Question: I have created a function for a theme customization.
'''
function create_theme_option() {
add_menu_page( 'Manage Options', //Page Title
'Theme Option', //WP Administrator Menu Title
'manage_options', //
'theme-options', //Link to a page to your Administration Area
'deploy_theme_options', //Function Name
get_template_directory_uri() . '/Plugins/Background Changer/images/icons/icon.png',//Menu Icon
99);
add_submenu_page("theme-options", "Theme Settings", "Theme Settings", 1, "theme-settings", "theme_settings");
add_submenu_page("theme-options", "Manage Header", "Manage Header", 1, "manage-header", "manage_header");
add_submenu_page("theme-options", "Social Media", "Social Media Links", 1, "social-media", "social_media");
add_submenu_page("theme-options", "Catalog Manager", "Catalog Manager", 1, "catalog-manager", "catalog_manager");
}
'''
but I noticed that after the label "Theme Option" there is another text appear next to it as "Theme Option". Check the Image below:

How can I fix this? Please help!
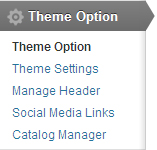
Answer: @Basharat was pretty close. Here is a cleaner way I use in my plugins:
'''
add_menu_page(
'', // No need to have this
'My Plugin', // Menu Label
'manage_options',
'my_plugin_settings', // (*) Shared slug
'your_function',
plugins_url('myplugin/images/icon.png'),
81
);
add_submenu_page(
'my_plugin_settings', // (*) Shared slug
'My Plugin Settings', // Subpage Title
'Settings', // Submenu Label
'manage_options',
'my_plugin_settings', // (*) Shared slug
'your_function'
);
'''
Coffee, trial and error ;)